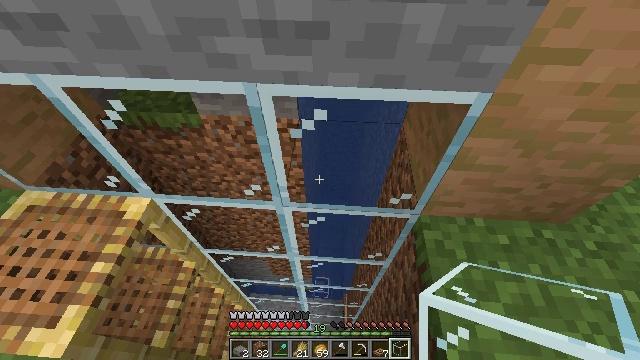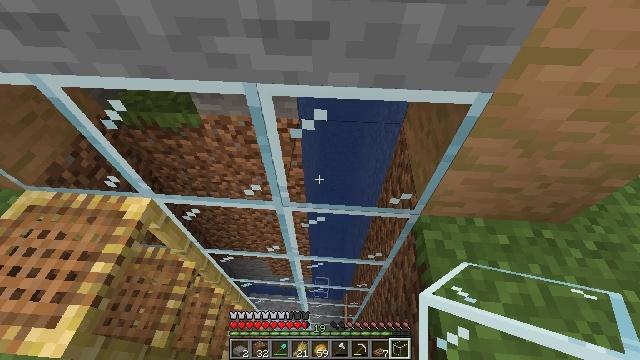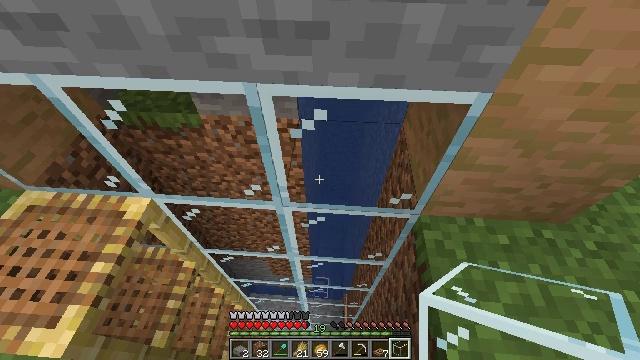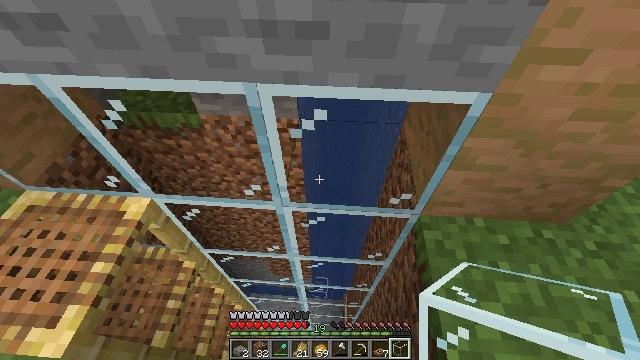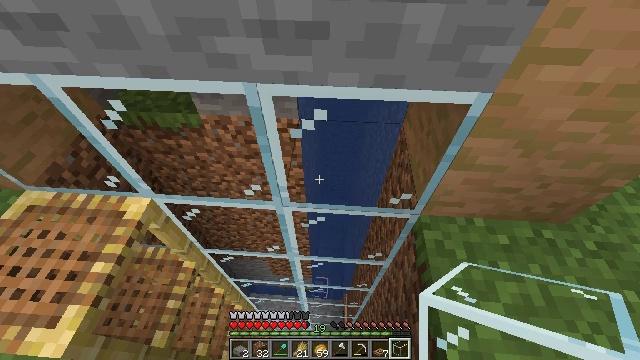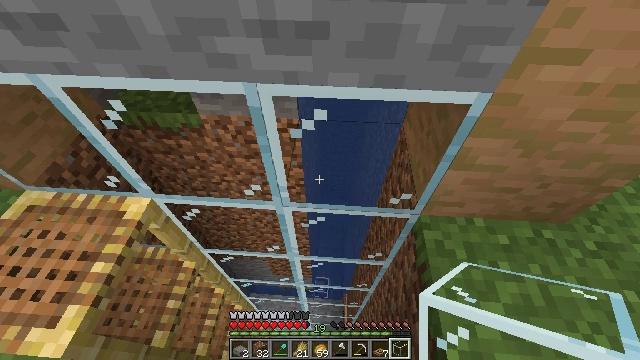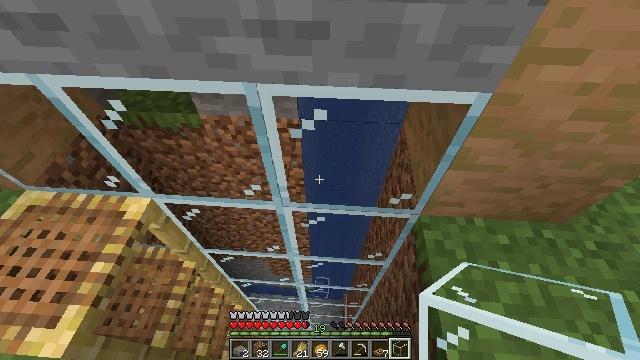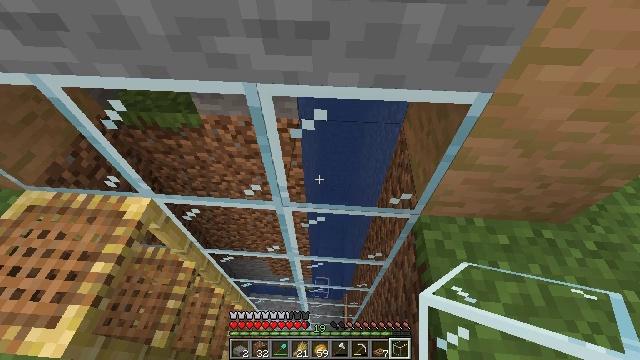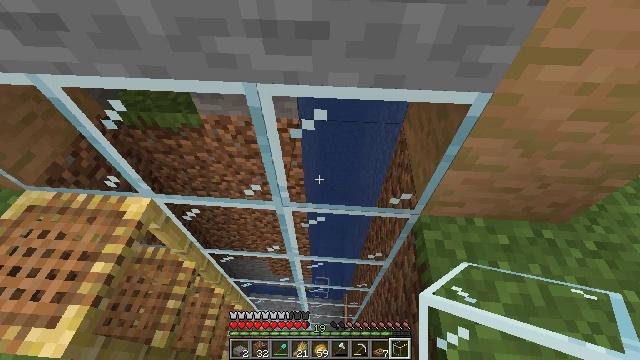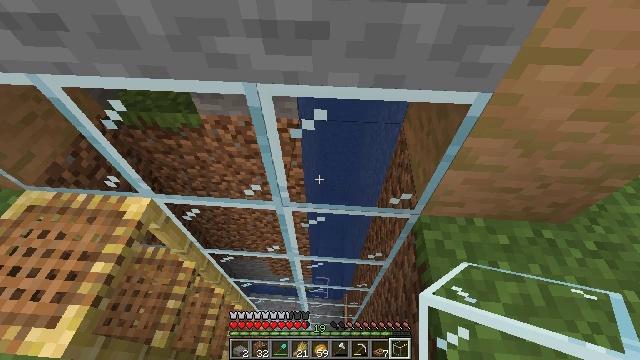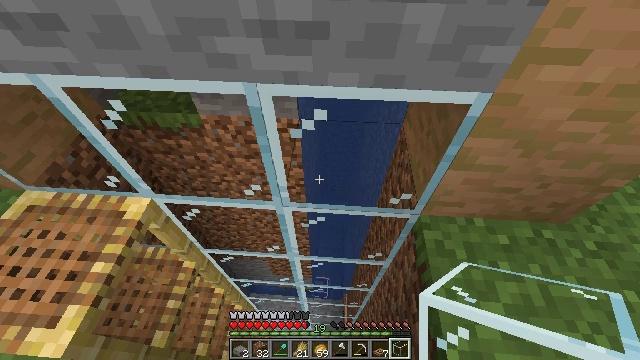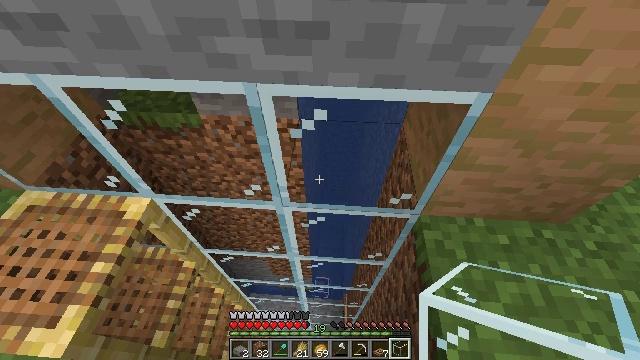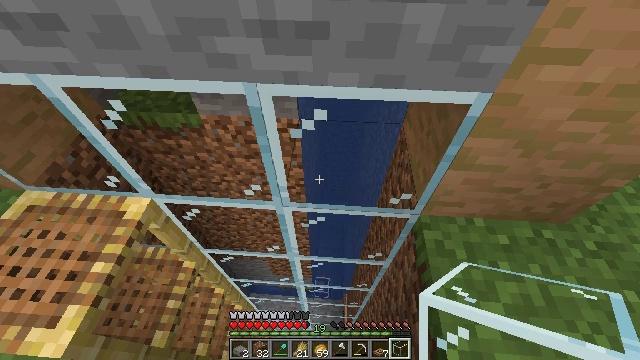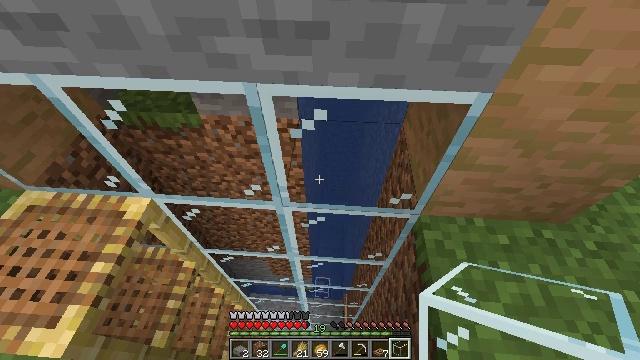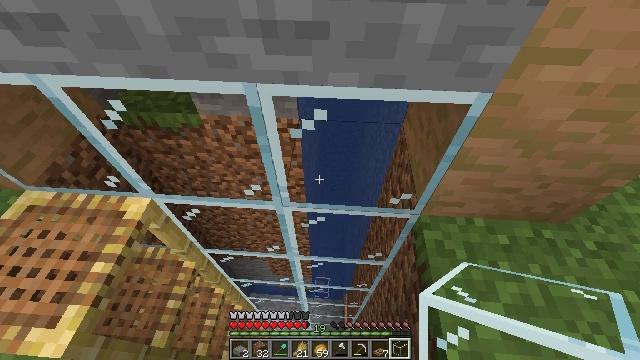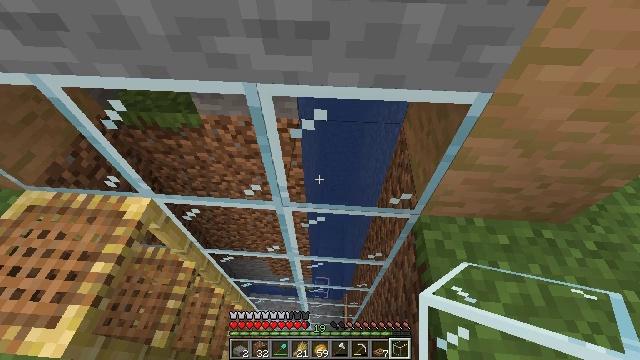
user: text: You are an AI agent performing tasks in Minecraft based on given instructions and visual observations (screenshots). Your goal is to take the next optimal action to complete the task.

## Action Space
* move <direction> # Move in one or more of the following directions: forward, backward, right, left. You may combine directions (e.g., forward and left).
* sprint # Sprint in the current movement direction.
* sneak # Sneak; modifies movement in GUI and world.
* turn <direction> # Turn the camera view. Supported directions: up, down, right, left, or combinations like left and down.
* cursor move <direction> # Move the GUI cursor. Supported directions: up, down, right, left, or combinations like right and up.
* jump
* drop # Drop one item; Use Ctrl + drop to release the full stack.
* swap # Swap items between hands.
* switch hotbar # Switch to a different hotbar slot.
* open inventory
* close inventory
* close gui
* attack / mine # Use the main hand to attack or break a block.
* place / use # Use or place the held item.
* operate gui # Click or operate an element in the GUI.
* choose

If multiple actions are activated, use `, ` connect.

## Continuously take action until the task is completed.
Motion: motion action
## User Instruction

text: Combine sticks and jungle wood planks to craft a jungle sign.
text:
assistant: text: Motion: no_op
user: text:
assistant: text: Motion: no_op
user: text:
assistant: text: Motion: no_op
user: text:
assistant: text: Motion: no_op
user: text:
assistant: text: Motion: no_op
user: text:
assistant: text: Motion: no_op
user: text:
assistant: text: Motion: no_op
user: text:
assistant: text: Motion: no_op
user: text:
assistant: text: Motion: no_op
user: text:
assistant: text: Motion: no_op
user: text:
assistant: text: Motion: no_op
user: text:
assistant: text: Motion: no_op
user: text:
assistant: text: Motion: no_op
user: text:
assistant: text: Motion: no_op
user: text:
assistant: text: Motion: no_op
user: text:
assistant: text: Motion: no_op
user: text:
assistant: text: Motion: no_op
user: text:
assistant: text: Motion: no_op
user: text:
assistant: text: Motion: no_op
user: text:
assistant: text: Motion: no_op
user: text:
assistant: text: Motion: no_op
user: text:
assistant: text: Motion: no_op
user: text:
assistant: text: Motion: no_op
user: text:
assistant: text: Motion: no_op
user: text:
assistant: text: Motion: no_op
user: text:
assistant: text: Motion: no_op
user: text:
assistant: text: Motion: no_op
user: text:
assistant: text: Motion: no_op
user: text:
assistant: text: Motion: no_op
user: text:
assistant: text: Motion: no_op